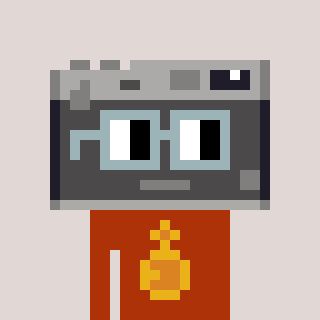
a pixel art character with square dark gray glasses, a camera-shaped head and a hotbrown-colored body on a warm background